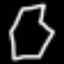
Label: octagon